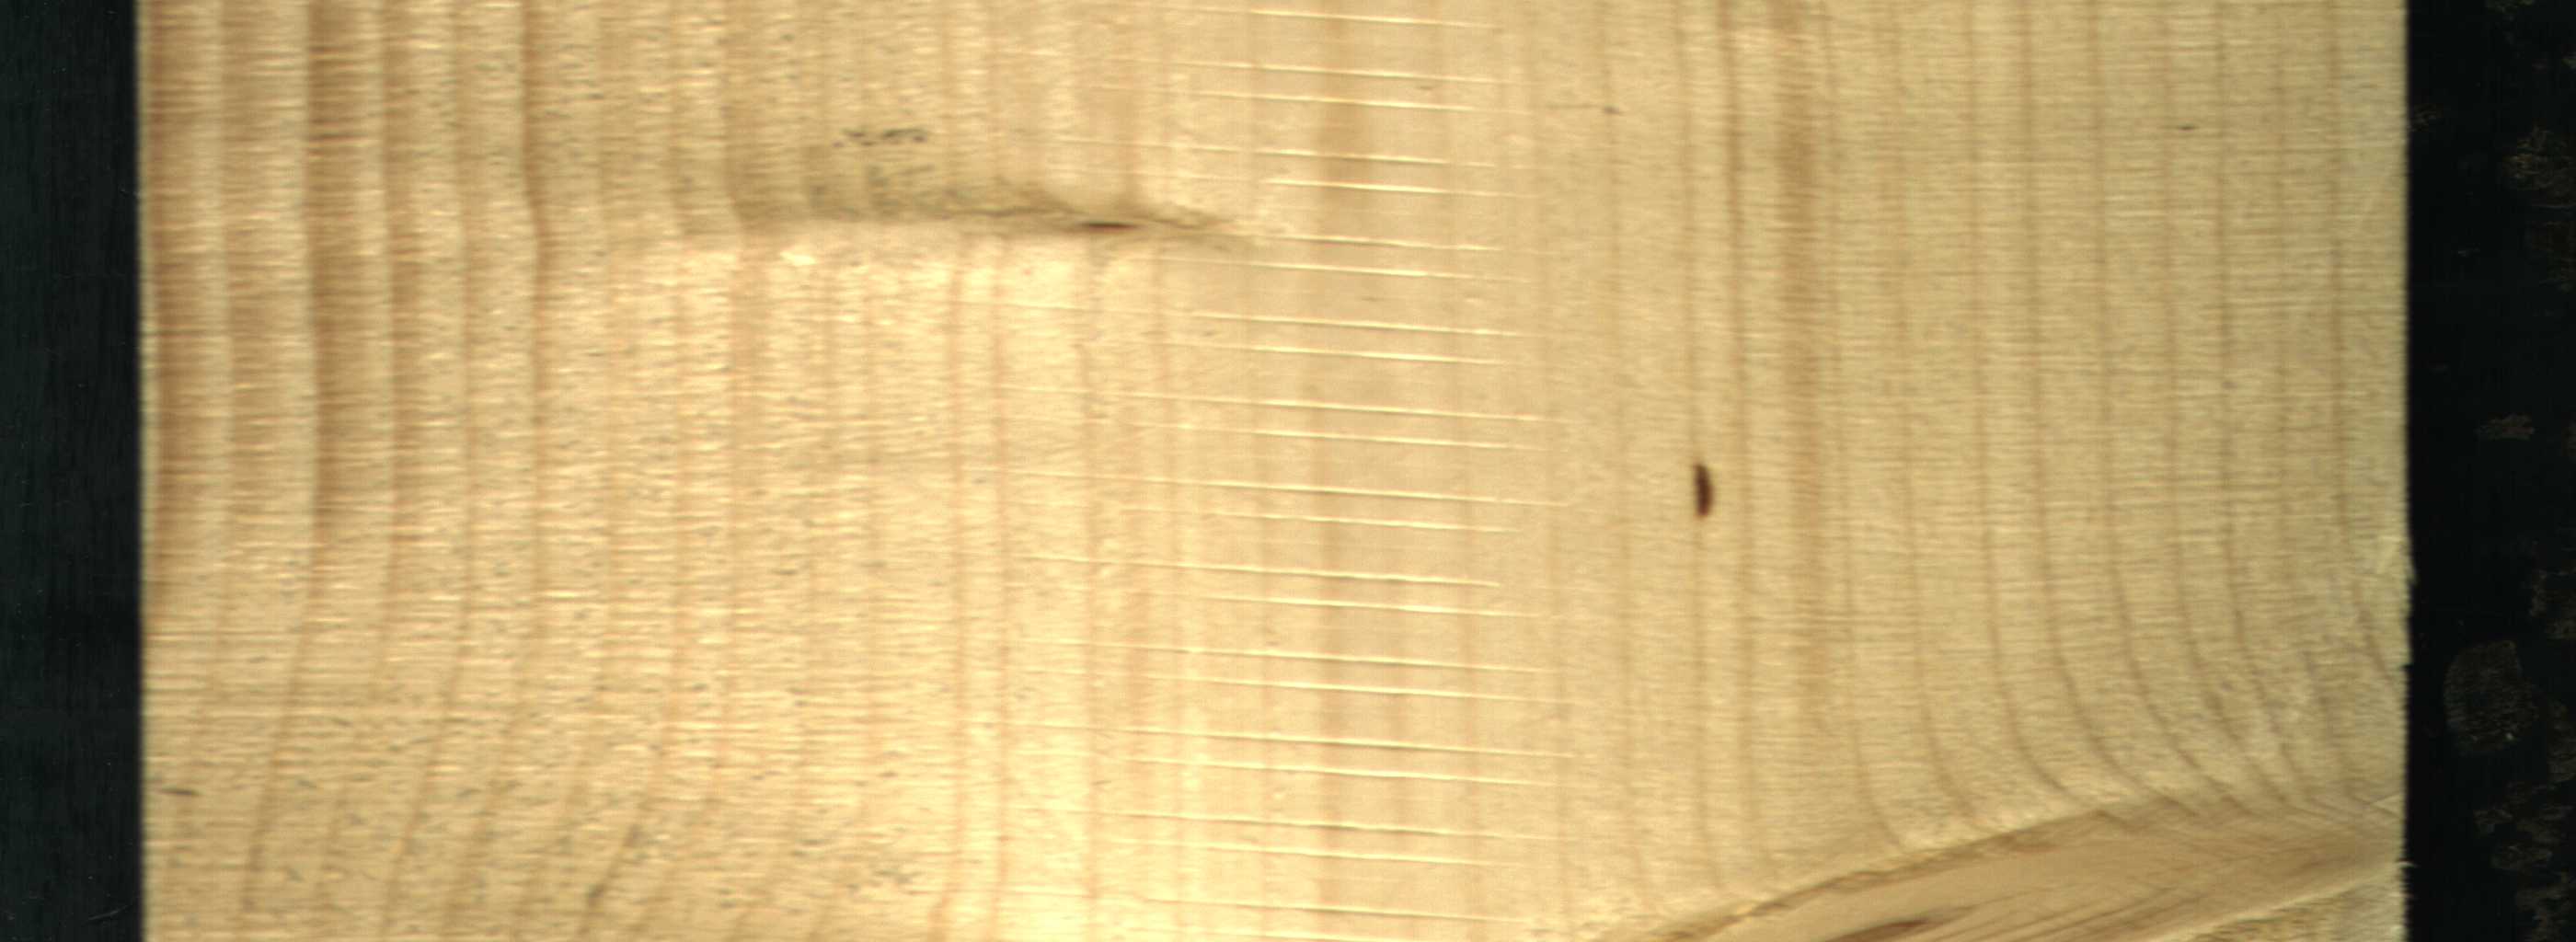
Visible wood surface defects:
resin
Live_Knot
Live_Knot